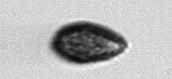
Label: Pseudochattonella_farcimen